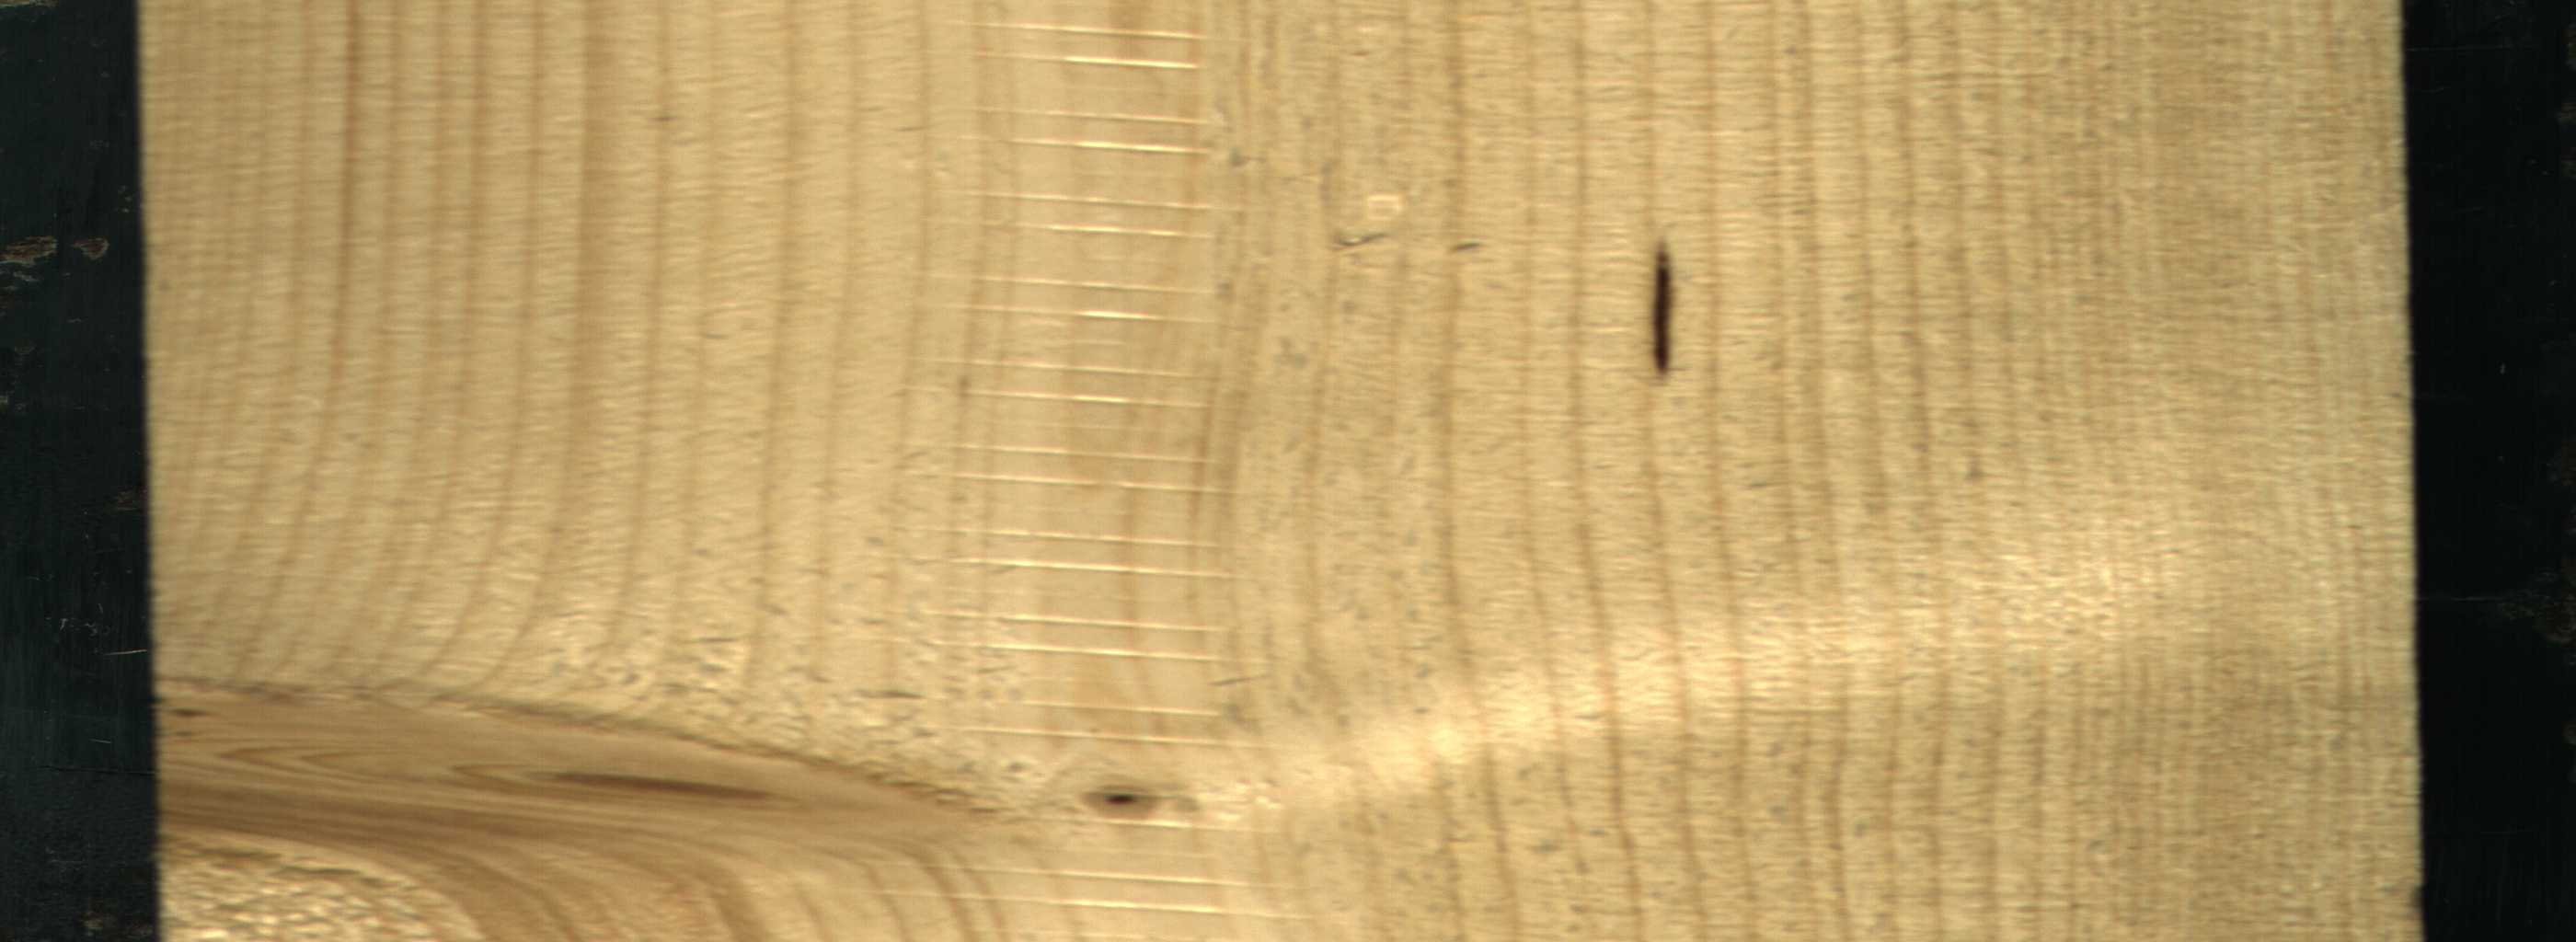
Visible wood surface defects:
resin
Live_Knot
Live_Knot